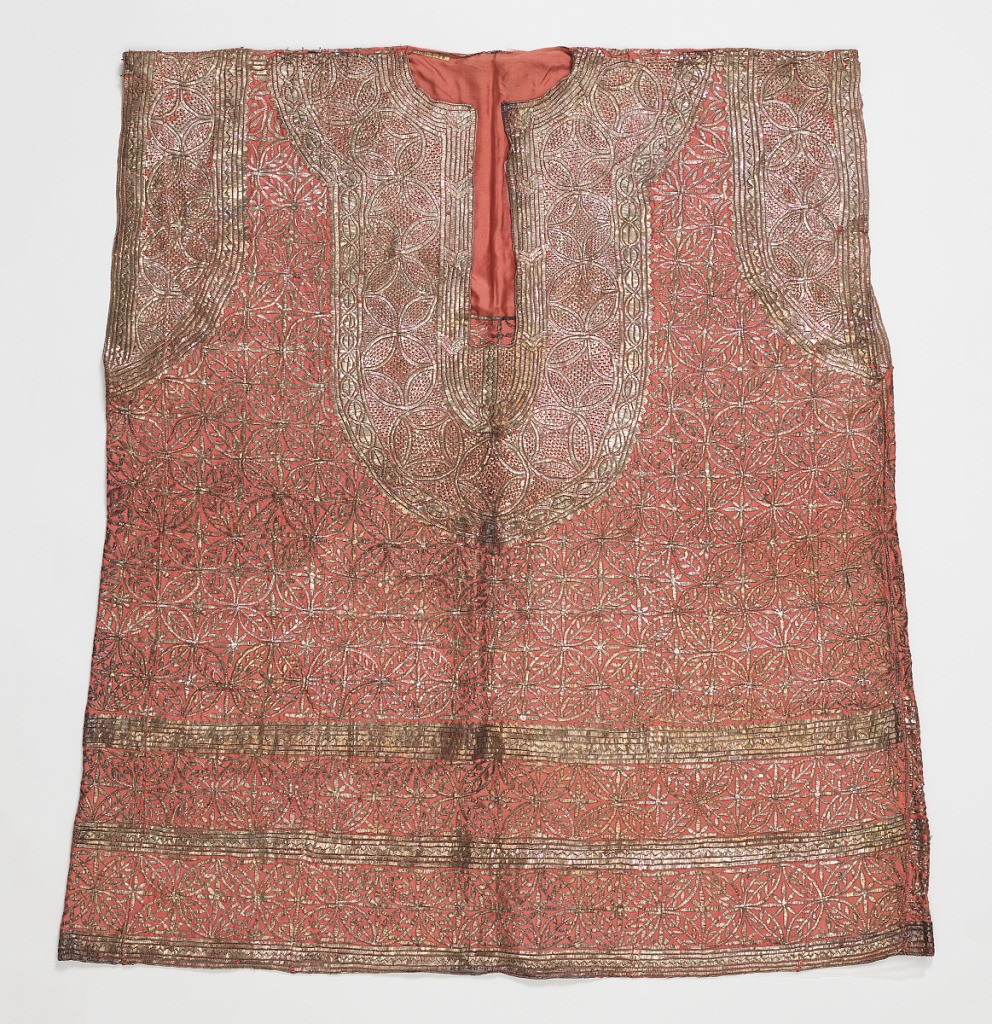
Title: Tunic
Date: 19th century
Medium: silk, metallic Technique: embroidery on plain weave
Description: Sleeveless tunic of salmon-pink silk embroidered solidly with flat strips of silver foil in a geometric design.